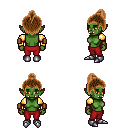
a pixel art fantasy rpg character, female body template, orc, green skin, gold arm armor, red pants, brown short topknot hairstyle, leather bracers, metal boots, four views (front, back, left, right), 2x2 character sprite sheet, small pixel art, hard edges, no anti-aliasing